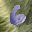
Label: 6